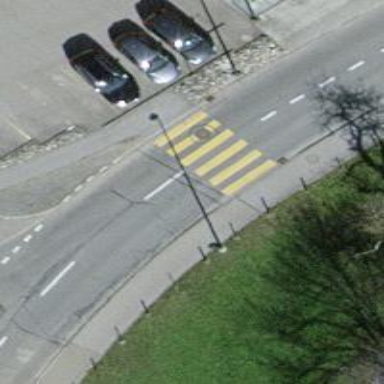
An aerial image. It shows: Uncontrolled zebra crossing on the road.